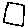
Label: square